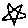
Label: star